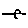
Label: line